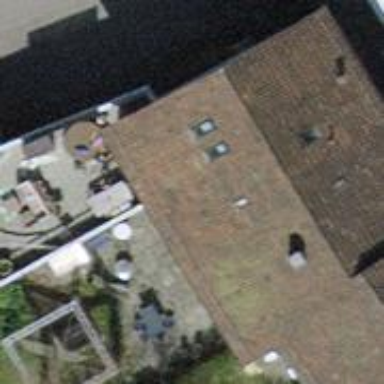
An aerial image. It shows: Apartment building with tile roof.